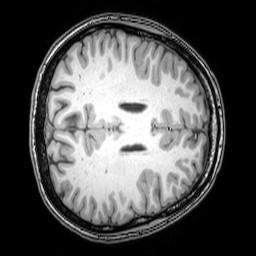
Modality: T1w
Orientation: axial
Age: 21
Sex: female
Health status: healthy
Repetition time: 0.081 s
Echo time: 0.037 s